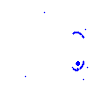
Particle: kaon